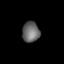
Tissue: lung
Cell type: Fibroblasts
Senescence score: 0.5955
Nuclear area (px): 350
Mean DAPI intensity: 104.051